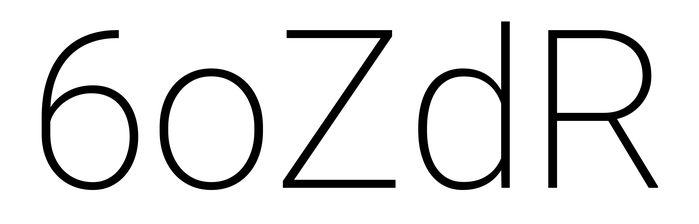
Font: Roboto_ExtraLight